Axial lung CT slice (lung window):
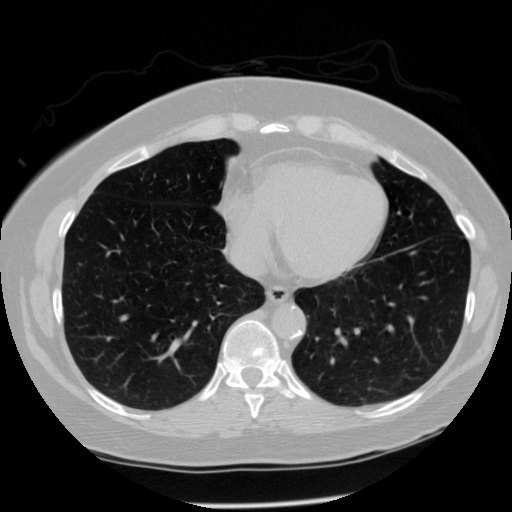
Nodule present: no